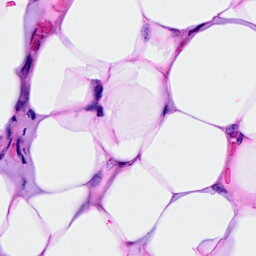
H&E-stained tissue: Breast